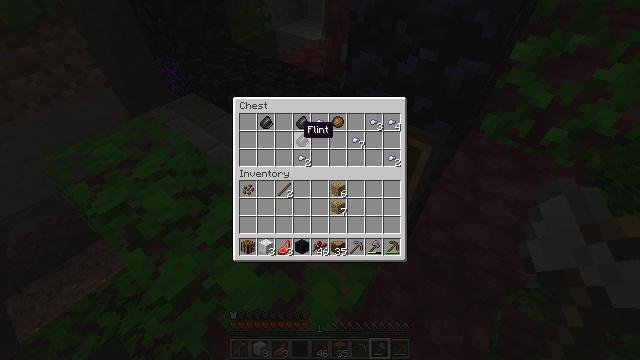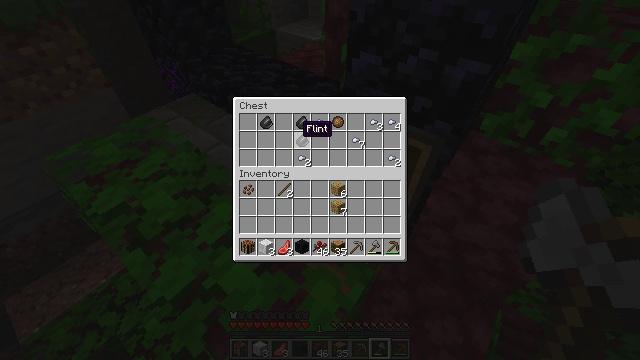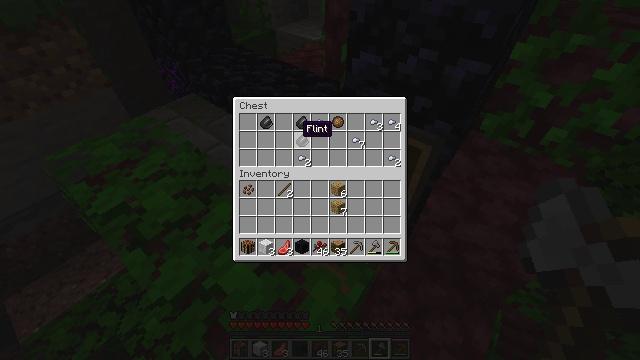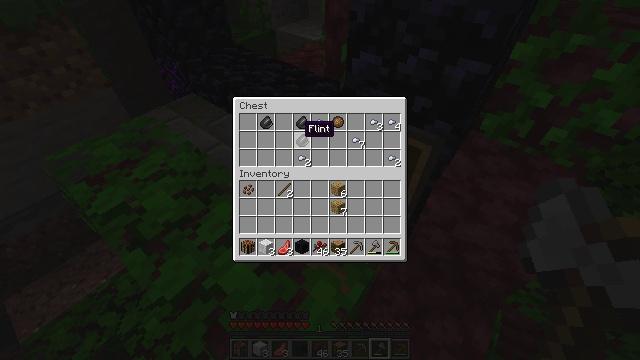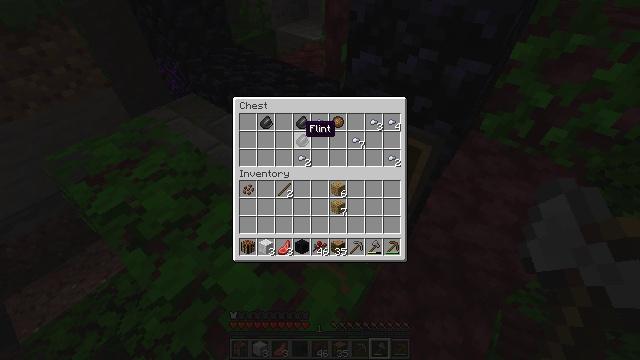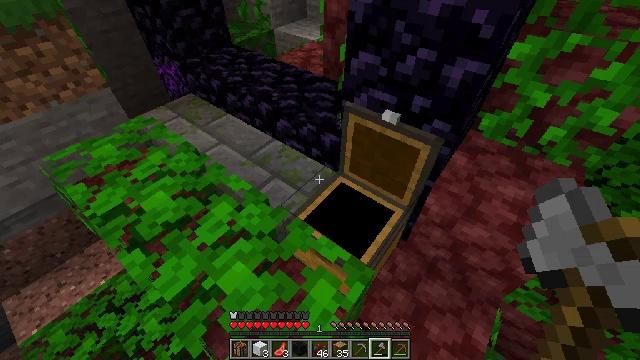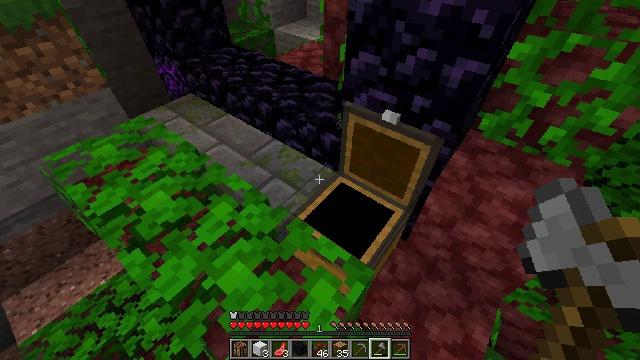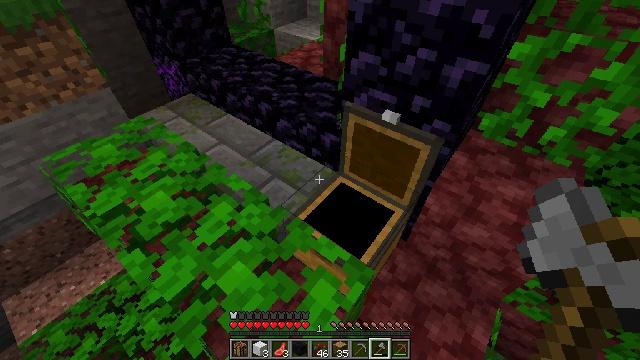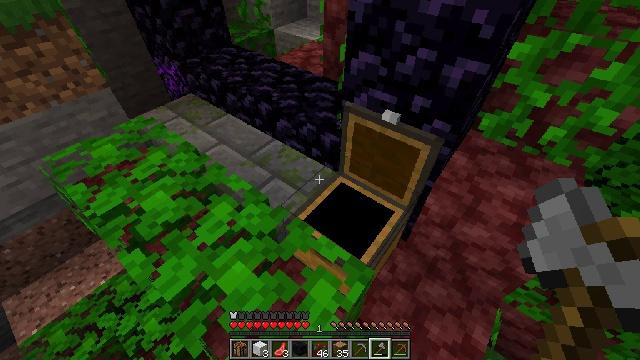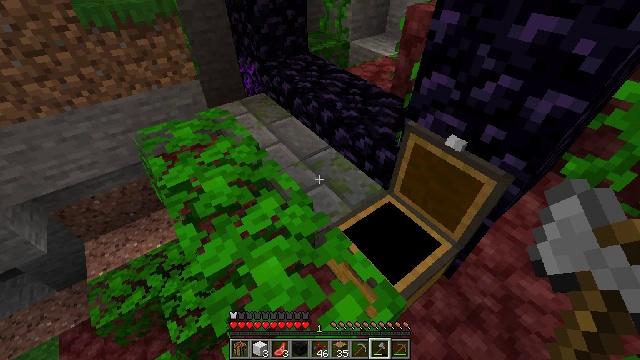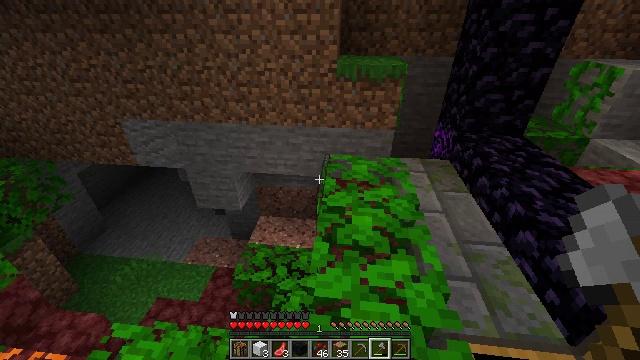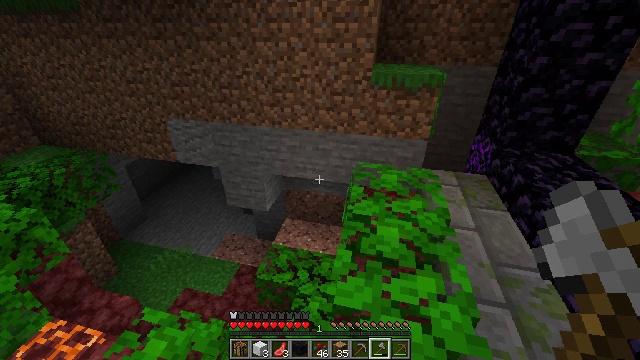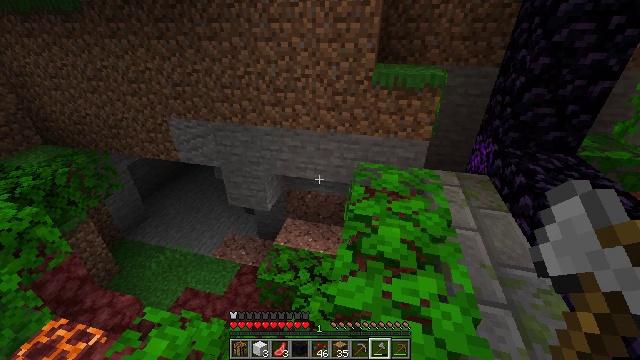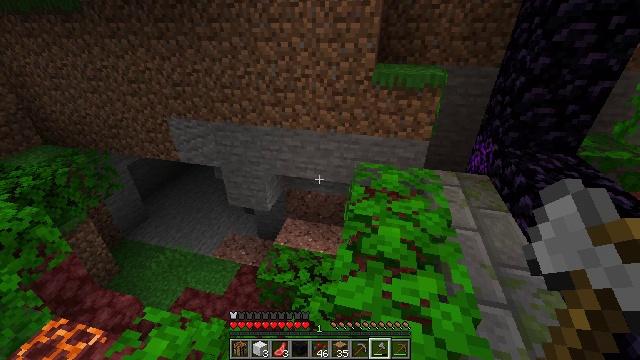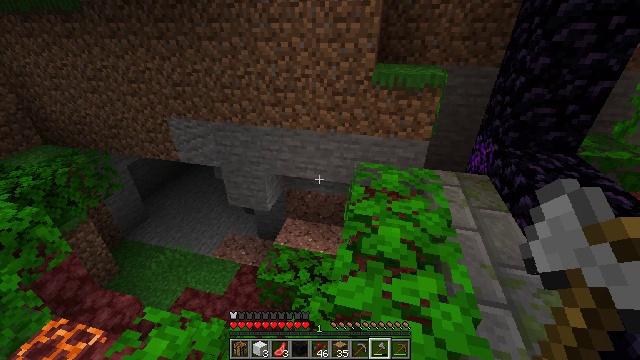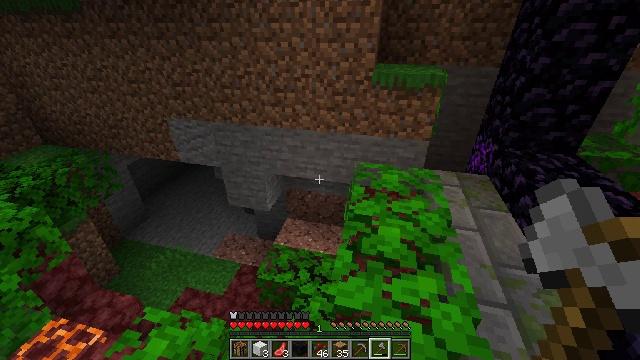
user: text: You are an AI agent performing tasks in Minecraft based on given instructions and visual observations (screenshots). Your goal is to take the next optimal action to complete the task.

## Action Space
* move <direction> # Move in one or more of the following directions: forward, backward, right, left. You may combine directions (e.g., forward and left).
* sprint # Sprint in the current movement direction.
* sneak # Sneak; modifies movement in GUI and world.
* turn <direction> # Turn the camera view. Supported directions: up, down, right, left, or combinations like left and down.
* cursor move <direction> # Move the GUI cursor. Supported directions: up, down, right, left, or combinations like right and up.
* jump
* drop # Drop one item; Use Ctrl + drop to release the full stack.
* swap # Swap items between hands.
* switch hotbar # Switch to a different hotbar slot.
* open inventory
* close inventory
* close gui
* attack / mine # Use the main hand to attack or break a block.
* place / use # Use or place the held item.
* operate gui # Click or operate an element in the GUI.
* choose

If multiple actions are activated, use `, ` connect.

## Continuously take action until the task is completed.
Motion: motion action
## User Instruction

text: Collect jungle leaves by breaking them.
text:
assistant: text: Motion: sneak
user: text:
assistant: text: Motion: sneak
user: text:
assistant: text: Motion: sneak
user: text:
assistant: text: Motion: sneak
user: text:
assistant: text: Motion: no_op
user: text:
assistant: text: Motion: no_op
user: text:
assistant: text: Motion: no_op
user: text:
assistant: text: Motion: no_op
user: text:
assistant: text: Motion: turn left and up
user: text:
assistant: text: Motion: turn left and up
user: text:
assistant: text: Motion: turn left and up
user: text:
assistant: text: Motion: no_op
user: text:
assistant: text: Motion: no_op
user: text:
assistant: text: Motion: no_op
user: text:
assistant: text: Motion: no_op
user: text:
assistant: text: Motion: no_op
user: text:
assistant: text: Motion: no_op
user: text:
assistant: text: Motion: no_op
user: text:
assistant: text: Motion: no_op
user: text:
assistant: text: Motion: move forward, turn left and down
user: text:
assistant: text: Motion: move forward, sneak, turn left and down
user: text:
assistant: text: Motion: move forward and move right, sneak, turn left and down
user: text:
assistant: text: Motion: move forward and move right, sneak, turn left
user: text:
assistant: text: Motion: move forward and move right, sneak, turn left and up
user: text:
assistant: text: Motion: move forward and move right, sneak, turn left
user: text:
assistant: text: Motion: move forward and move right, sneak
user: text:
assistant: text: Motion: move right, sneak
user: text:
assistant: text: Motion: move right, sneak
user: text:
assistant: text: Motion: move right, sneak
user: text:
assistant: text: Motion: move right, sneak